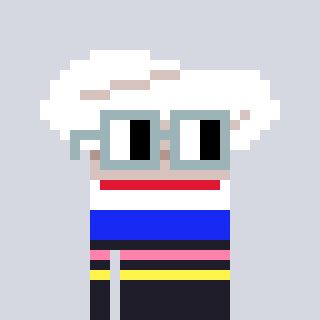
a pixel art character with square dark gray glasses, a chef hat-shaped head and a grayscale-colored body on a cool background